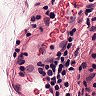
Metastatic tissue present: no